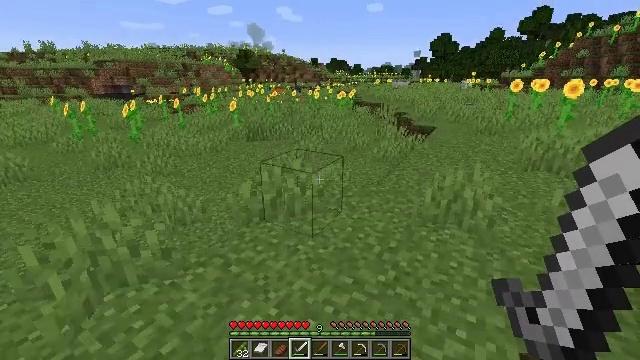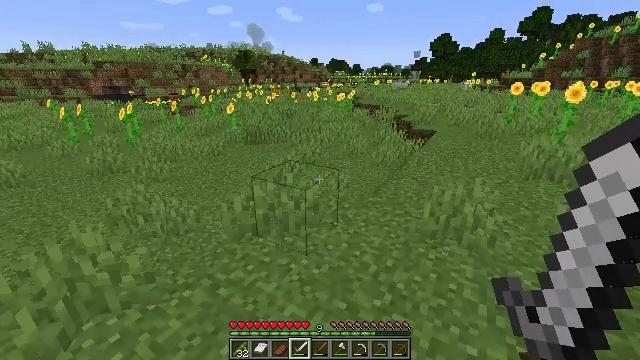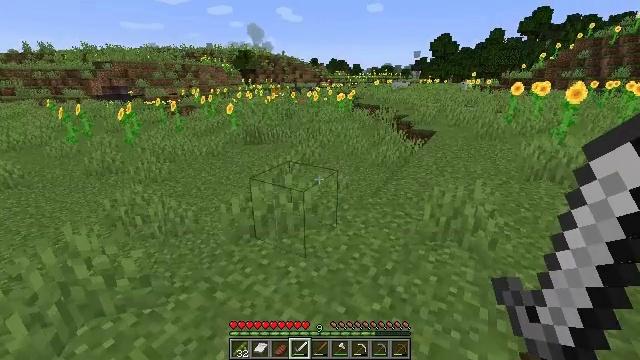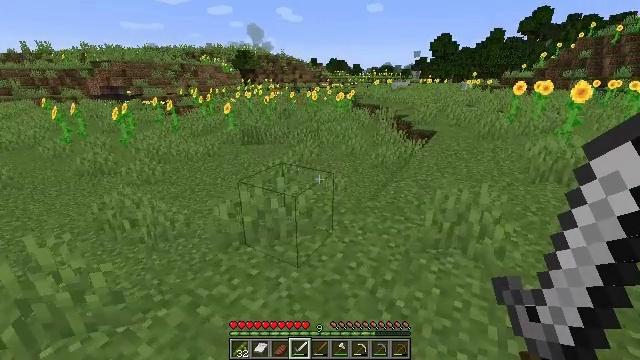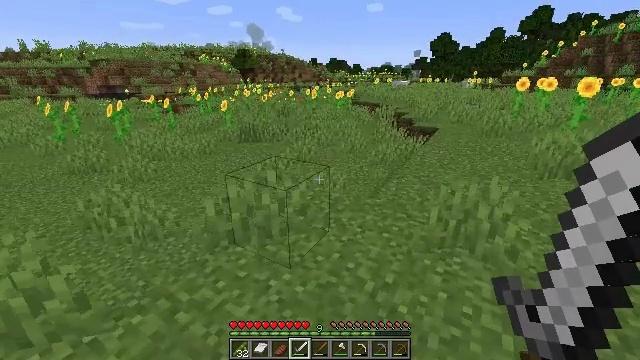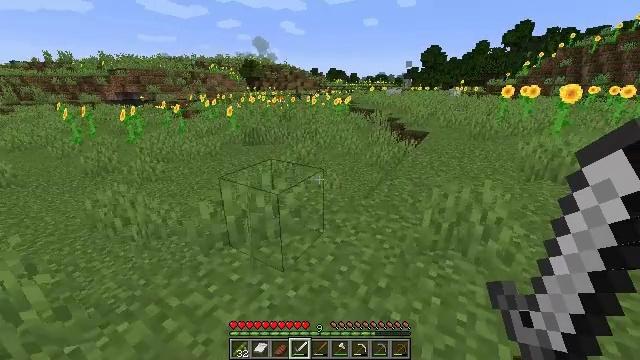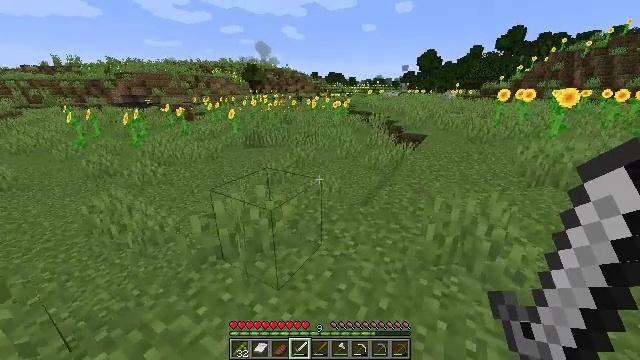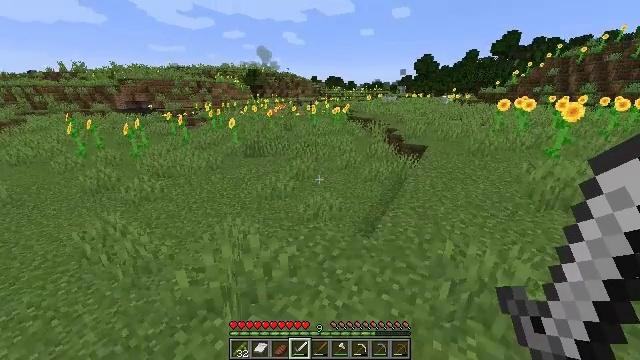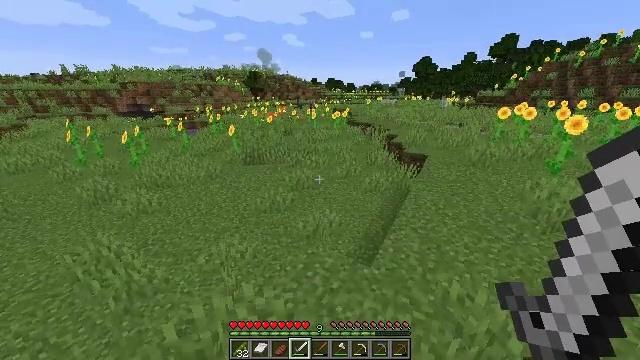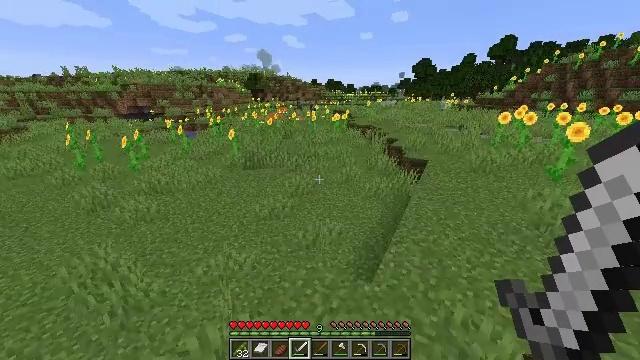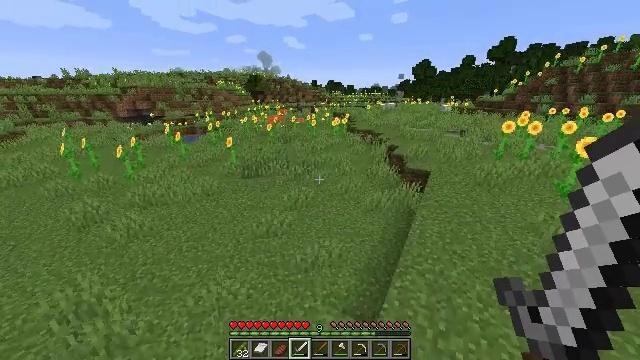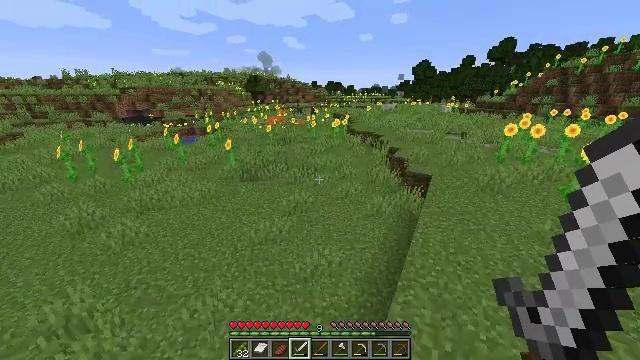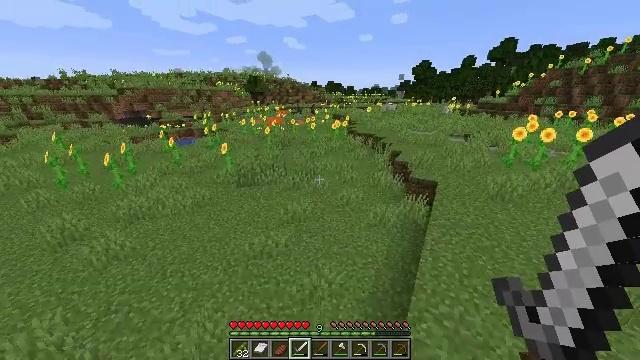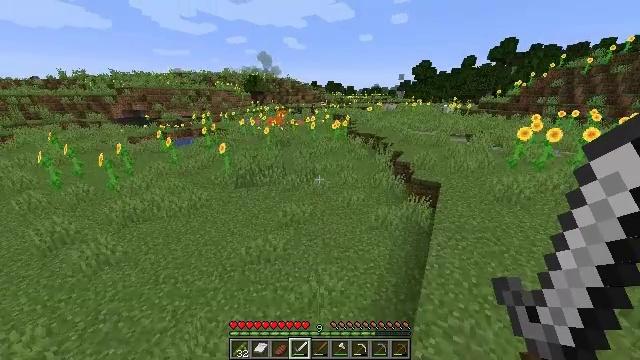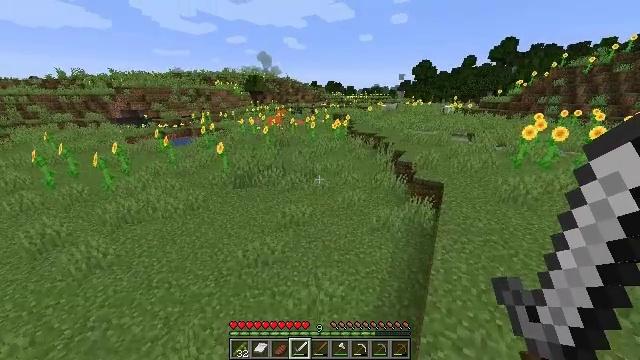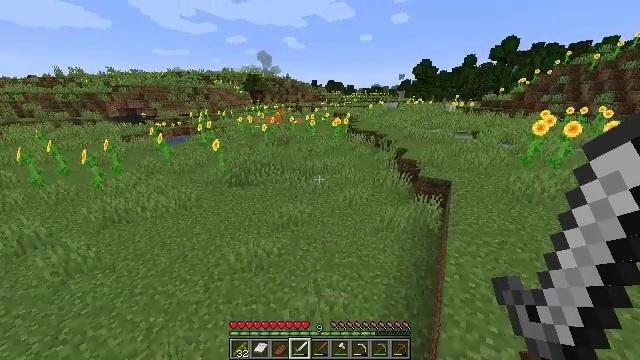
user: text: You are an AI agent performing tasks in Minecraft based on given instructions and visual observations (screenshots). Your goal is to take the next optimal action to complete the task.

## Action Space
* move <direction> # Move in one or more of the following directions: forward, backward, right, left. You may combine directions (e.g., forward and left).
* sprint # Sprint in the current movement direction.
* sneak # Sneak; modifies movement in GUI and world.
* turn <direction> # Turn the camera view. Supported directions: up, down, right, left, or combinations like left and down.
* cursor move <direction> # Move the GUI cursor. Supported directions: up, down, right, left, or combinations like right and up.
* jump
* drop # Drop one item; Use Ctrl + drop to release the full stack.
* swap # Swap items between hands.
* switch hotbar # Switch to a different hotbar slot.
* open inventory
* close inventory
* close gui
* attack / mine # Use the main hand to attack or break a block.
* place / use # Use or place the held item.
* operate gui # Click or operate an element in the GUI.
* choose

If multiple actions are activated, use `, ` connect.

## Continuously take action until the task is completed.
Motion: motion action
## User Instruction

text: Mine the sweet berry bush.
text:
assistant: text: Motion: move forward, jump
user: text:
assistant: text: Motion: move forward, jump
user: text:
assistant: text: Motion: move forward, jump
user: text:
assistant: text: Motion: move forward, sprint, jump
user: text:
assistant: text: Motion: move forward, sprint, jump
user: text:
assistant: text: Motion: move forward, sprint, jump
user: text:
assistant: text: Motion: move forward, jump
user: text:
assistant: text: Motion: move forward, jump
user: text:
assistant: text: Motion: move forward, jump
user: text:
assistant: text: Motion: move forward, jump
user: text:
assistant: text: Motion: move forward, jump
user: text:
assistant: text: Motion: move forward, jump
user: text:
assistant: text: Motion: move forward, jump
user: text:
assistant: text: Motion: move forward, jump
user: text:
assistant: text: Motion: move forward, jump
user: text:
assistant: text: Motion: move forward, jump
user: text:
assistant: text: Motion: move forward, jump
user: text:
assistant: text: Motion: move forward, jump
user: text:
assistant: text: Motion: move forward, sprint, jump
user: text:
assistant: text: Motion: move forward, sprint, jump
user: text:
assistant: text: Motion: move forward, sprint, jump
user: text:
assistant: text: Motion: move forward, jump
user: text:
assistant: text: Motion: move forward, jump
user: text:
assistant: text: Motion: move forward, jump
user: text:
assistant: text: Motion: move forward, jump
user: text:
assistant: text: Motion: move forward, jump
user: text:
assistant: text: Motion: move forward, jump
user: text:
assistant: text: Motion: move forward, turn right, jump
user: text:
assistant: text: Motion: move forward, turn right, jump
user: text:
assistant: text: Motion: move forward, turn right, jump